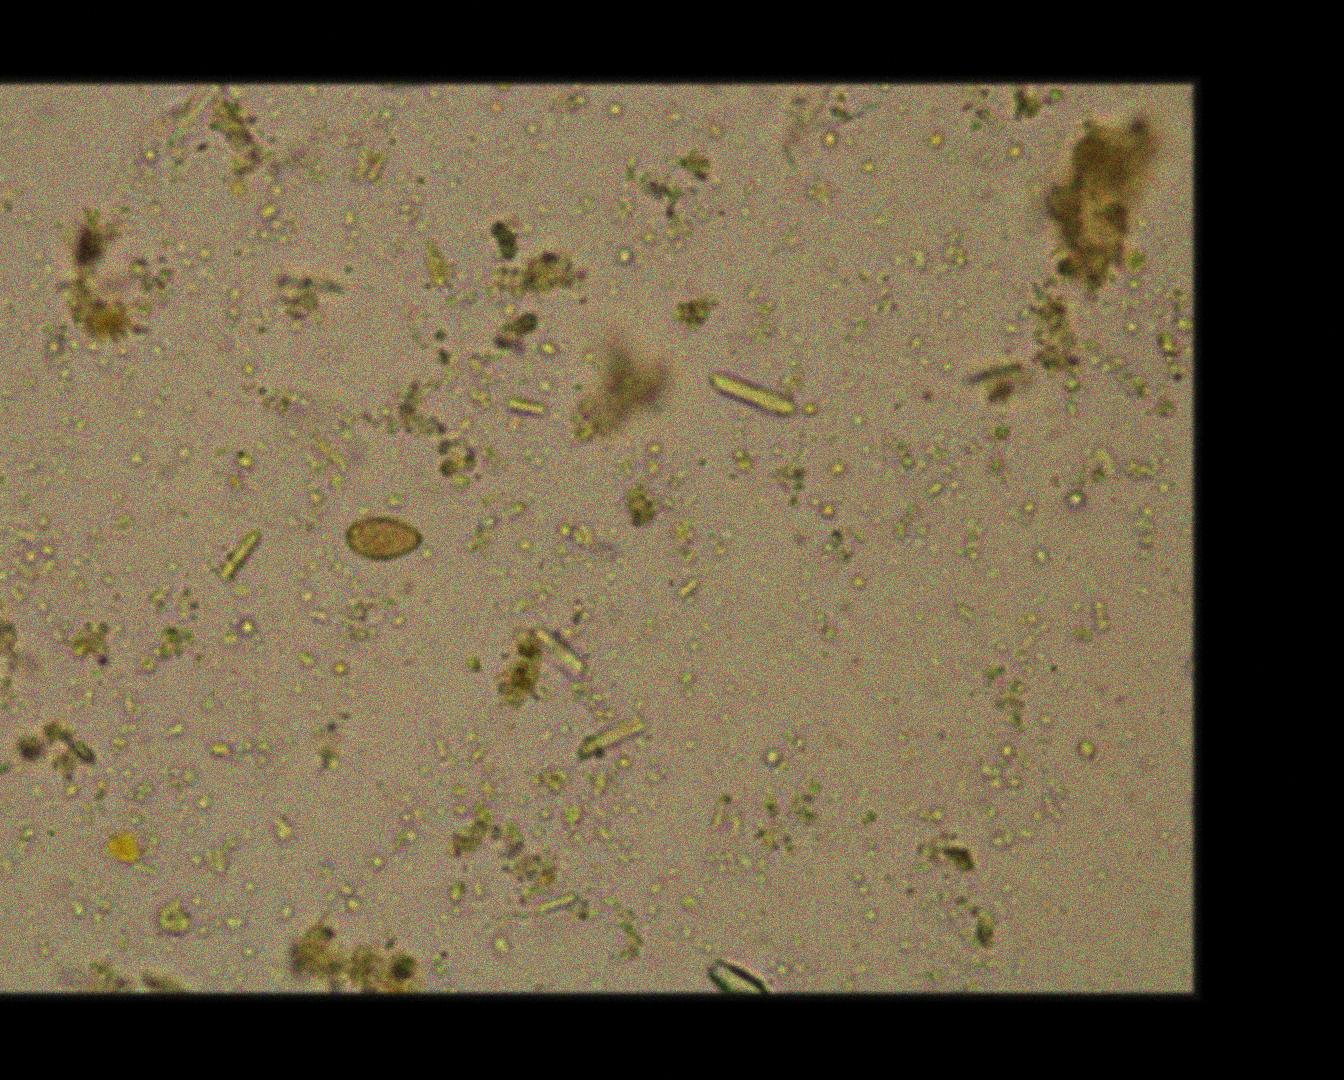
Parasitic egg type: Opisthorchis viverrine